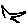
Label: star